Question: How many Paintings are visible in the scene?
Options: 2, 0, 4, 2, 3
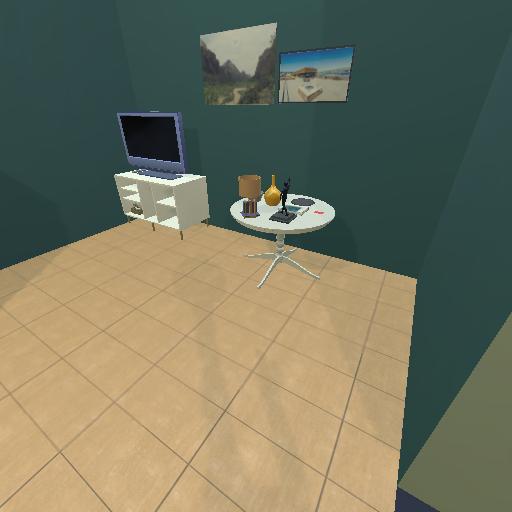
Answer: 2